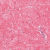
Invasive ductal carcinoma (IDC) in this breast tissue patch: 0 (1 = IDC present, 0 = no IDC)